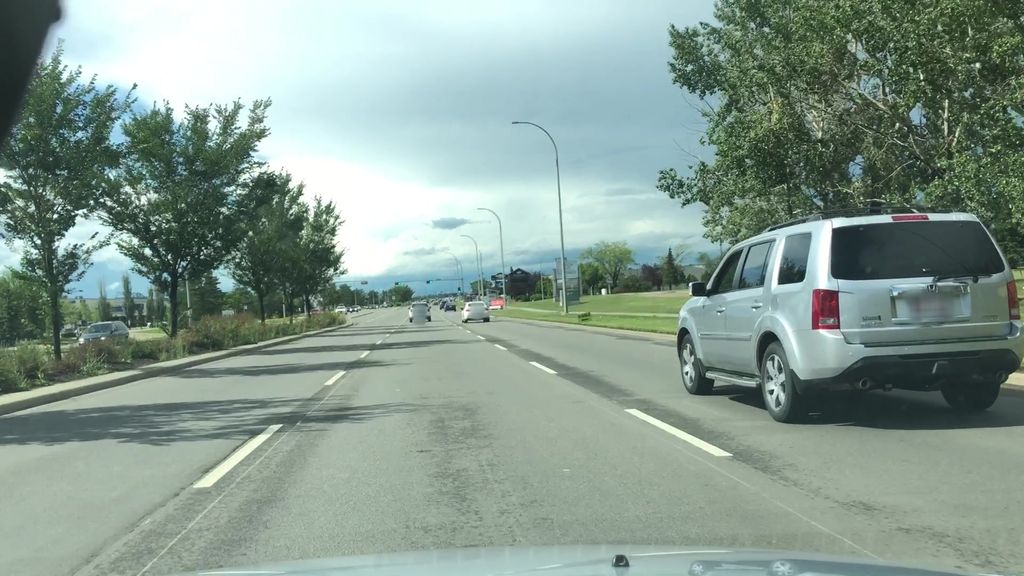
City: edmonton